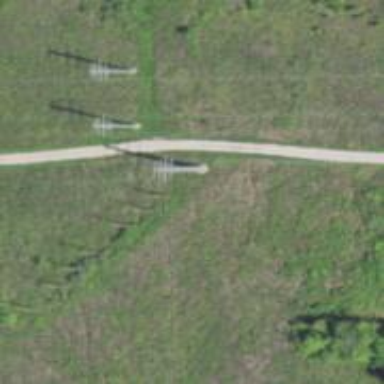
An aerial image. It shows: Triple tower power pole.